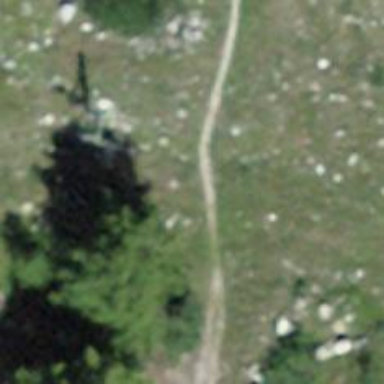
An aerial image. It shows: Path on the ground.